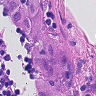
Metastatic tissue present: yes